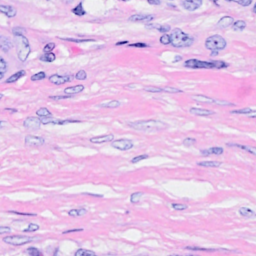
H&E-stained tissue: Breast